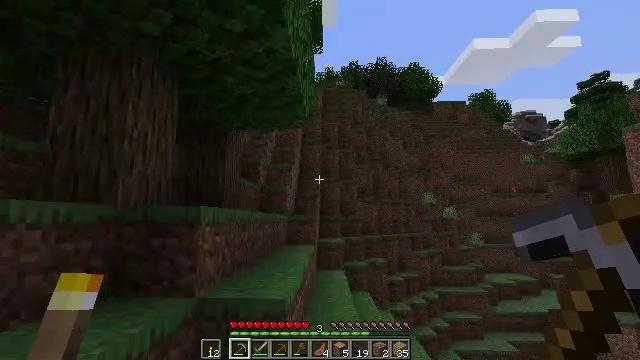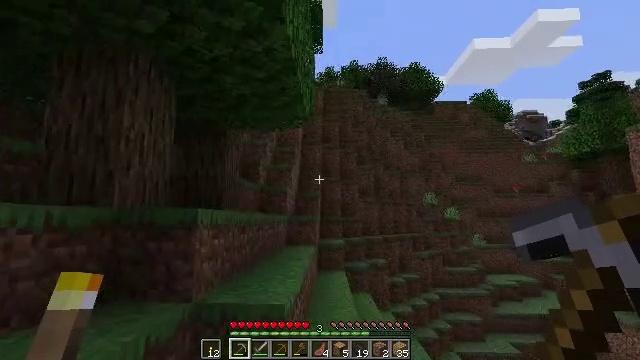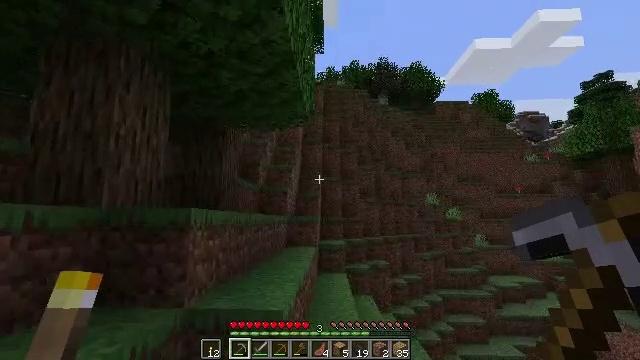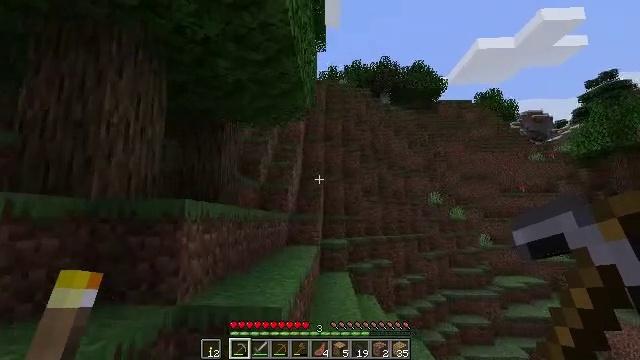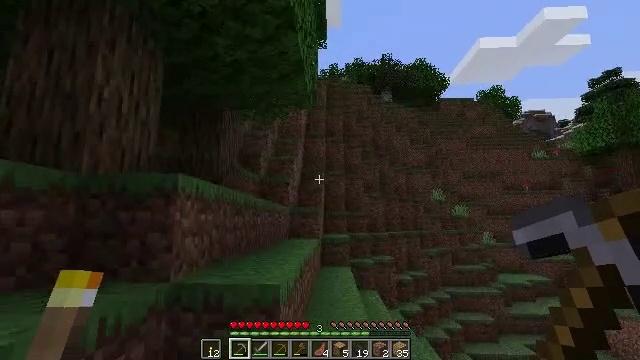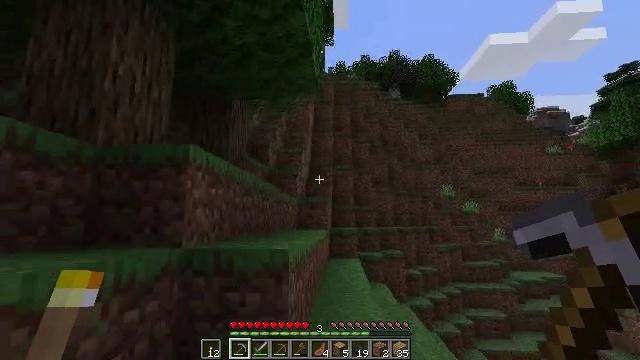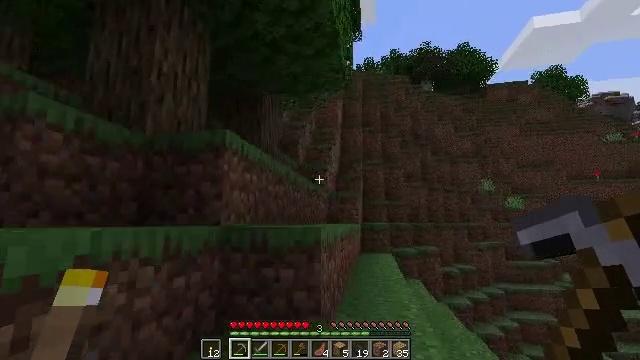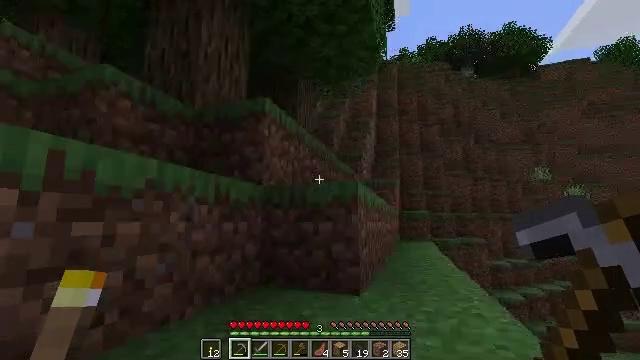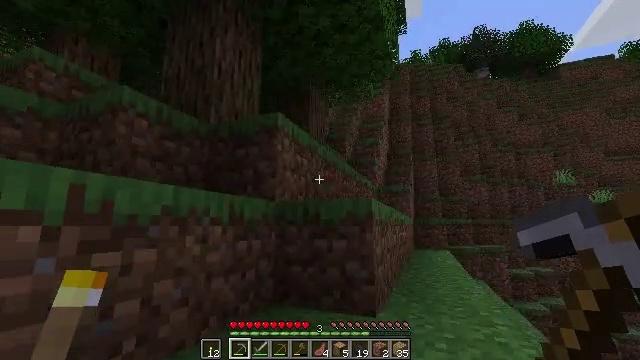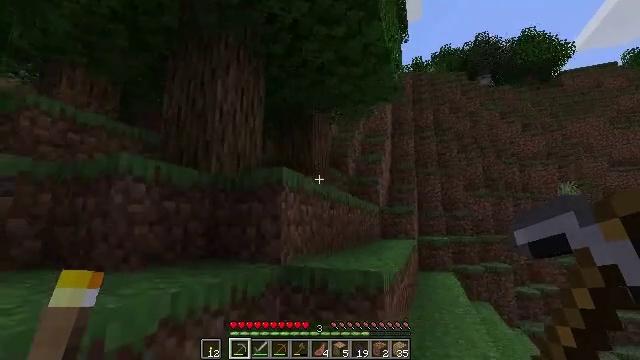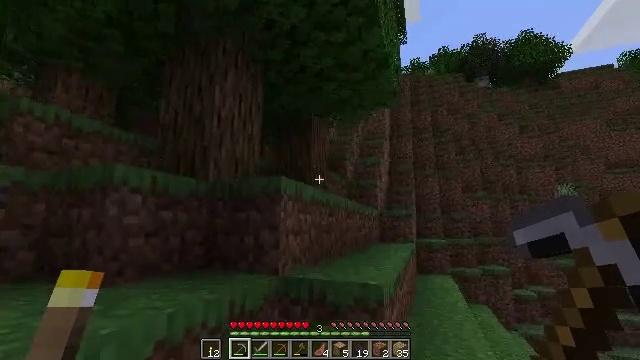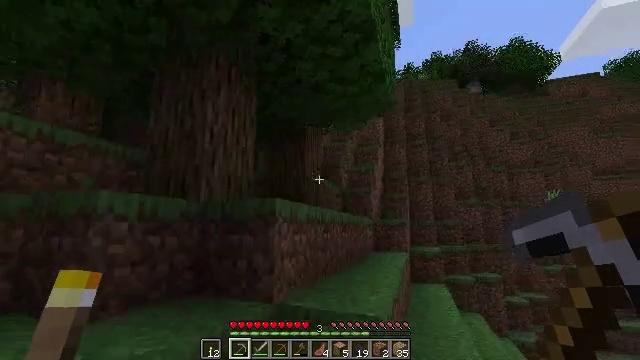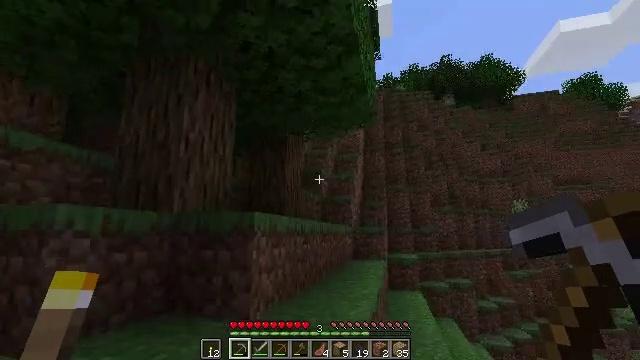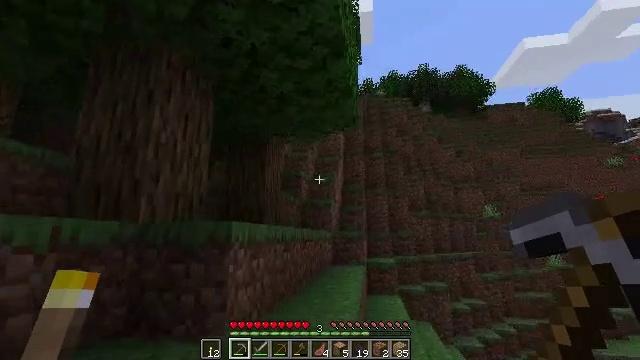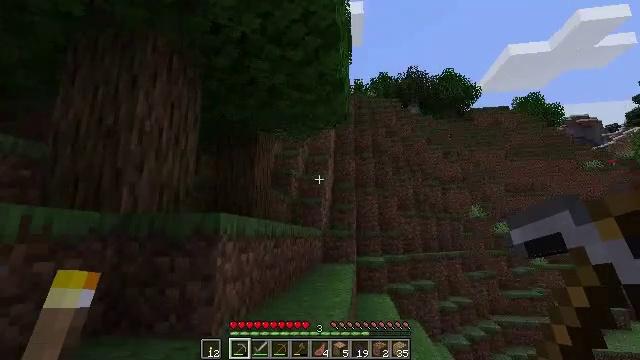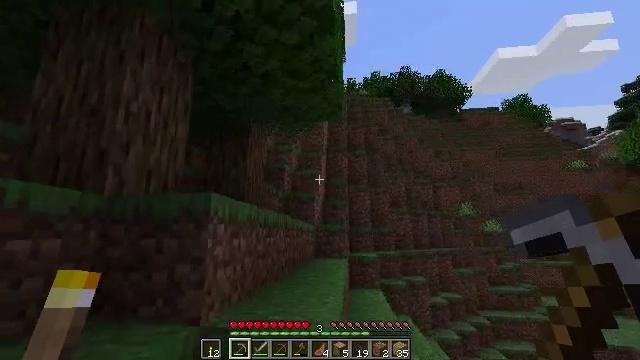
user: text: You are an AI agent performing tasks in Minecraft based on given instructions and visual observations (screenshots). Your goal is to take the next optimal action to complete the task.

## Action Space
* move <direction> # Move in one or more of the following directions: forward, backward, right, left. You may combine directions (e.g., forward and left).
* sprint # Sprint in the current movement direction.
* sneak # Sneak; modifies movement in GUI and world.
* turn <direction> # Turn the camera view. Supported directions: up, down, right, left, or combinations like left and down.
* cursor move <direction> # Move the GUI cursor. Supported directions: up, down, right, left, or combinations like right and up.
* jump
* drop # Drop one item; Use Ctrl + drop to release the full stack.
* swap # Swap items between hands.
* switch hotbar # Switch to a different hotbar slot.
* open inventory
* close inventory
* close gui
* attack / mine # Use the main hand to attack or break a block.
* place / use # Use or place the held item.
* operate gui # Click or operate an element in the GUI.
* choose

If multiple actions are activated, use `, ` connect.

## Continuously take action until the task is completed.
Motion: motion action
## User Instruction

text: Collect the grass block using a shovel.
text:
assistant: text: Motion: move forward, jump
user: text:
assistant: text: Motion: move forward, jump
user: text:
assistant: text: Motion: move forward, jump
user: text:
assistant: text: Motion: move forward, jump
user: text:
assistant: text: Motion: move forward, turn left, jump
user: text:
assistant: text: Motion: move forward, turn left, jump
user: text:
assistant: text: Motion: move forward, turn left, jump
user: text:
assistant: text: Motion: move forward, turn left, jump
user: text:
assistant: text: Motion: move forward, jump
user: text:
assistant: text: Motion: move forward, jump
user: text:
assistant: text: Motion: move forward, turn right, jump
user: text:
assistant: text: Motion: move forward, turn right and up, jump
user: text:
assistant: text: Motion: move forward, turn right, jump
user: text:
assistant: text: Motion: move forward, turn right, jump
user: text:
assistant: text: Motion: move forward, turn right, jump
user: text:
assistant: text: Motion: move forward, jump
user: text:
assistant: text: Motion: move forward, jump
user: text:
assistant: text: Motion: move forward, jump
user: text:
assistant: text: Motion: move forward, jump
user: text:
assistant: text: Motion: move forward, jump
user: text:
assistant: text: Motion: move forward, jump
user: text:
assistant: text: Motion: move forward, jump
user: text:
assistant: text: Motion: move forward, jump
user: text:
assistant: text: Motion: move forward, jump
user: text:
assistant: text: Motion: move forward, jump
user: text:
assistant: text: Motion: move forward, turn right, jump
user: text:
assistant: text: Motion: move forward, turn right, jump
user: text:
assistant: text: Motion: move forward, jump
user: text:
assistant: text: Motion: move forward, jump
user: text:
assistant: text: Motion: move forward, jump